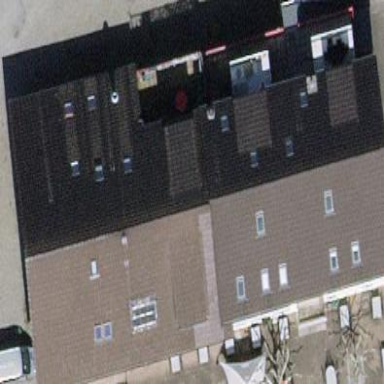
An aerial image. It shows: Restaurant in building.